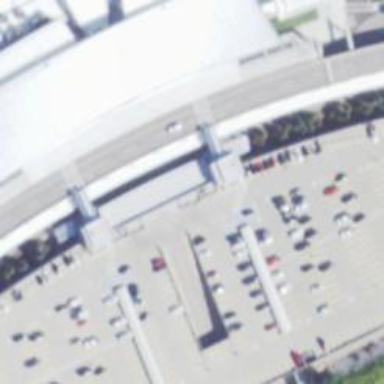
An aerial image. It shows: Car rental service.